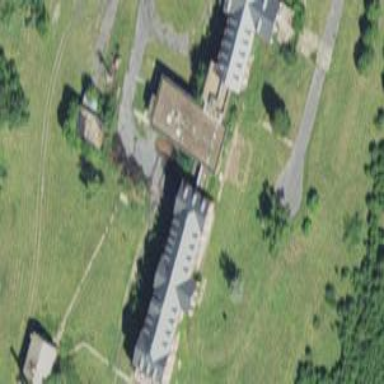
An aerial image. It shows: Hospital building.